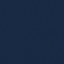
Land use / land cover class: SeaLake